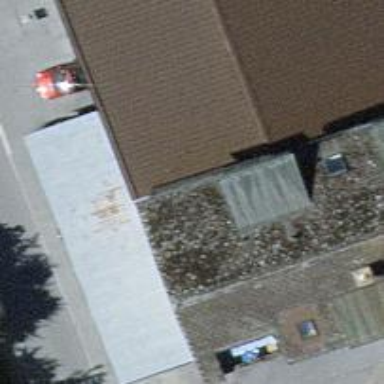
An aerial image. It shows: Car shop.